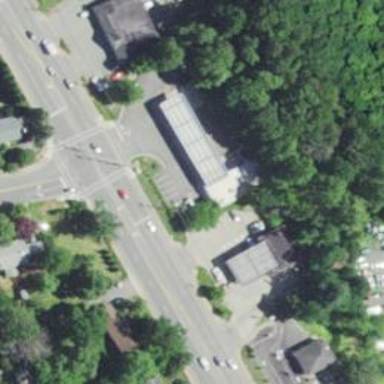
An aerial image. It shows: Convenience shop.